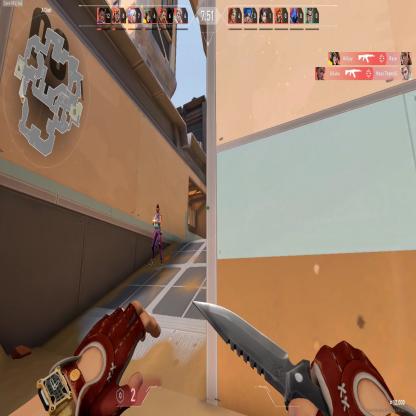
Label: enemy